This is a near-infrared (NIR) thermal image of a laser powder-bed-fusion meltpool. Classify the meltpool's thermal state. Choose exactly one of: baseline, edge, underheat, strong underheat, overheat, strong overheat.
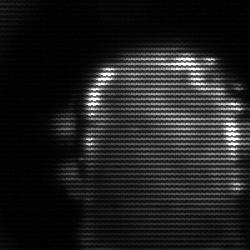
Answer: baseline